Question: As you can see from the project below, I want to know how to generate the java file in the gen folder:

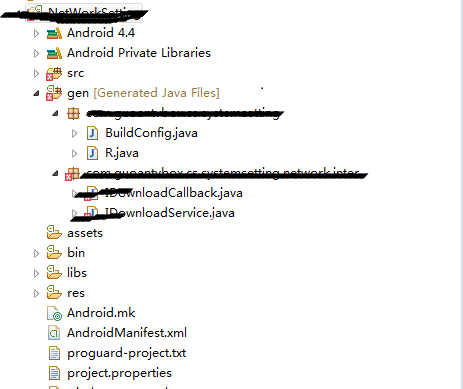
Answer: Create R.java
In order for the application source code to be able to access the resources within the res/ directory, a class called R.java (for Resources) is created.
Use the Android Asset Packaging Tool (aapt) to create the R.java file:
'''
ANDROID_HOME/platform-tools/aapt
package
-v
-f
-m
-S DEV_HOME/res
-J DEV_HOME/src
-M DEV_HOME/AndroidManifest.xml
-I ANDROID_HOME/platforms/android-7/android.jar
'''
<URL>